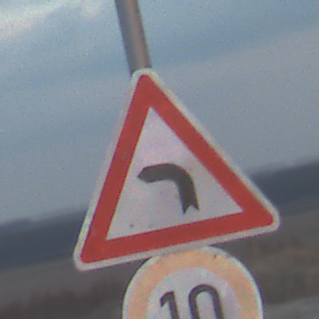
Verkehrszeichen: KurveLinks
Zusatzzeichen unten: Geschwindigkeit10
Umgebung: Outdoor, Beach
Tageszeit: SunriseSunset
Wetter: PartlyCloudy
Licht: Natural
Jahreszeit: NotSpecified
Kontrast: MediumContrast